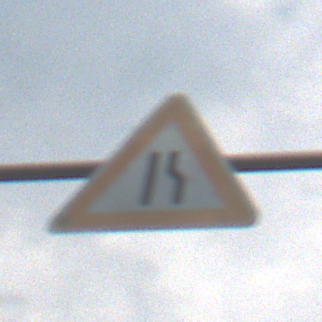
Verkehrszeichen: EinseitigVerengteFahrbahnRechts
Umgebung: Outdoor, Nature
Tageszeit: MorningAfternoon
Wetter: PartlyCloudy
Licht: Natural
Jahreszeit: NotSpecified
Kontrast: LowContrast